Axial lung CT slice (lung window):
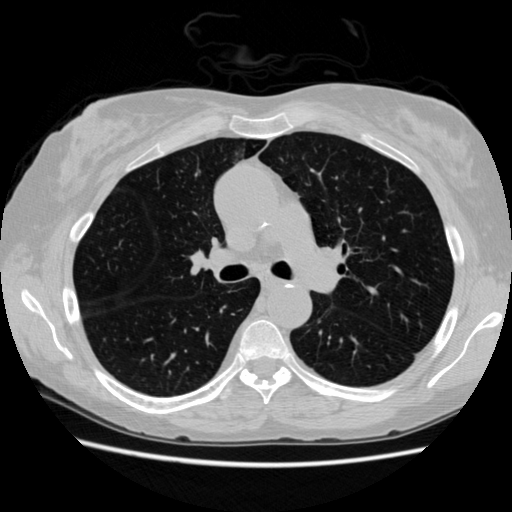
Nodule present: no